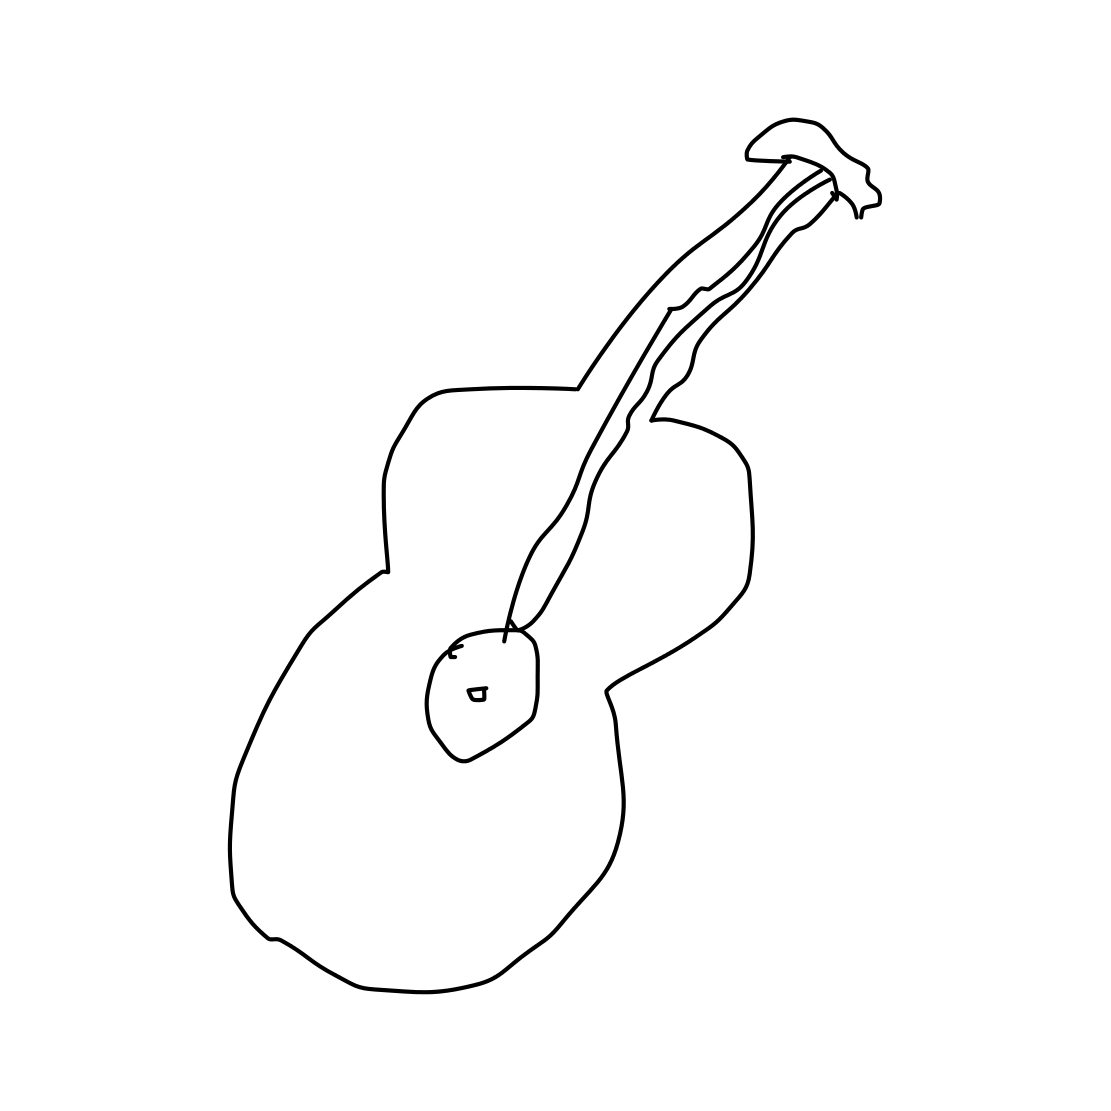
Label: guitar